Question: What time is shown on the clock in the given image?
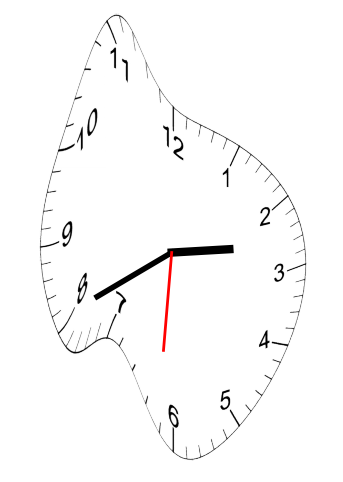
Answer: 02:40:31